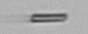
Label: fiber